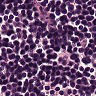
Metastatic tissue present: no